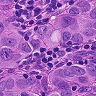
Metastatic tissue present: yes